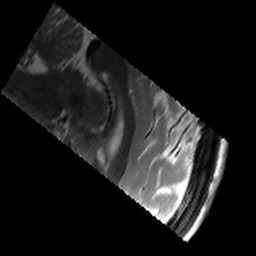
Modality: T2w
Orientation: sagittal
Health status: healthy
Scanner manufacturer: siemens
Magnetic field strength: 3 T
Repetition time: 8.02 s
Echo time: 0.08 s